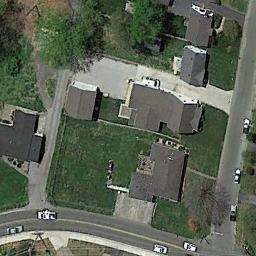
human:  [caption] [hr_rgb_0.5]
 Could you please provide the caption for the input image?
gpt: There are many buildings in medium residential area .

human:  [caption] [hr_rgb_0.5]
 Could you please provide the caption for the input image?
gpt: There are few houses in medium - sized areas .

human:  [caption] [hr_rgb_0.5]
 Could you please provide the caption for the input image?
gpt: The medium residential area has some houses of different sizes on the grass and some roads go through the medium residential area .

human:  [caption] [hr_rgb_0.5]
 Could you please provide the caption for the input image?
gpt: The medium residential is on the grass next to the road .

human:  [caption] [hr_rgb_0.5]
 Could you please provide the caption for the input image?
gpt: There are some buildings on green lawns on the medium residential area .